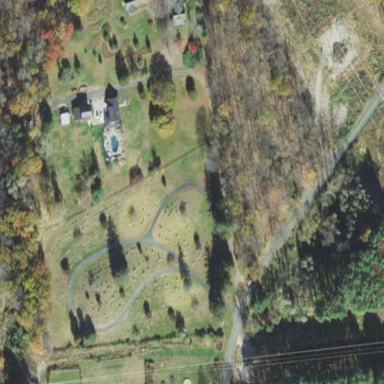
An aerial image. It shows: Cemetery.